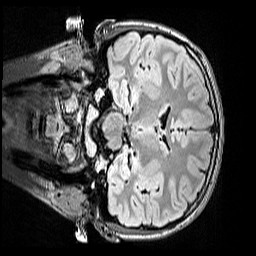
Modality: FLAIR
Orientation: coronal
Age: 11
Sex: female
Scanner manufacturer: siemens
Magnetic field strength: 3 T
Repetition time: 5 s
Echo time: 0.388 s